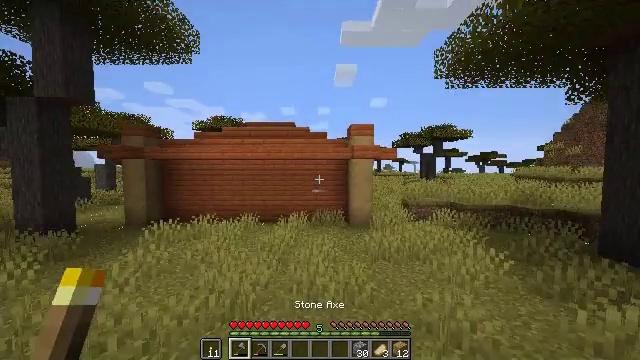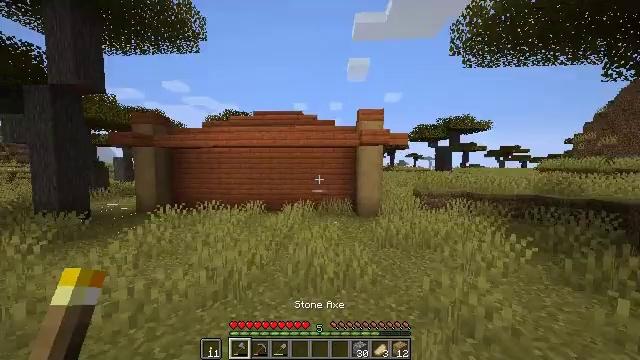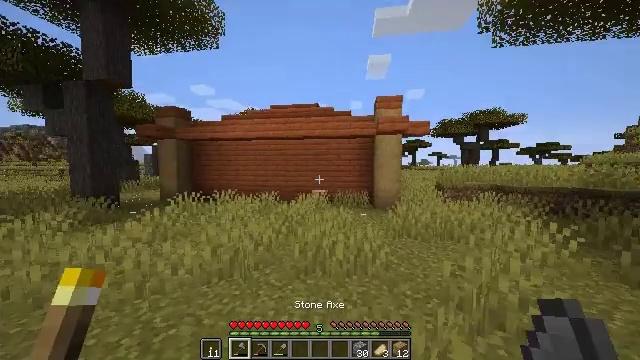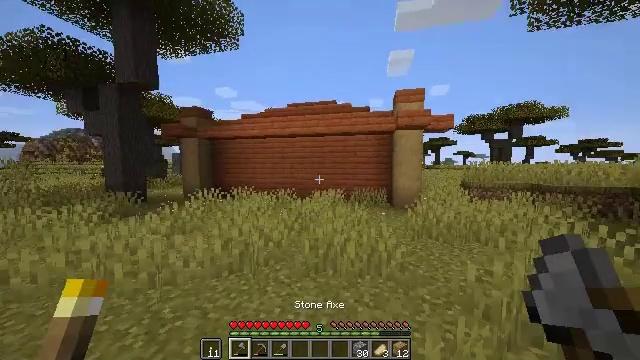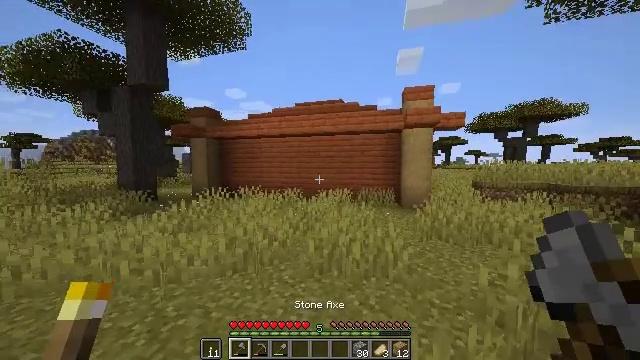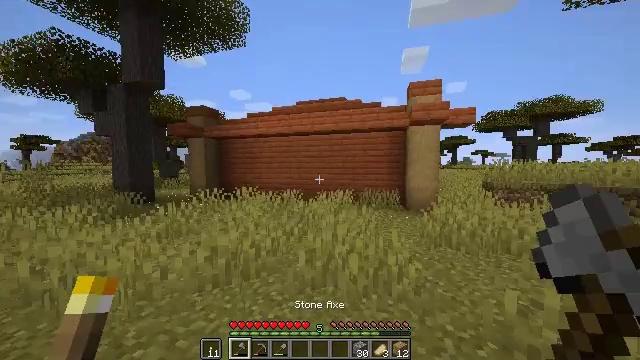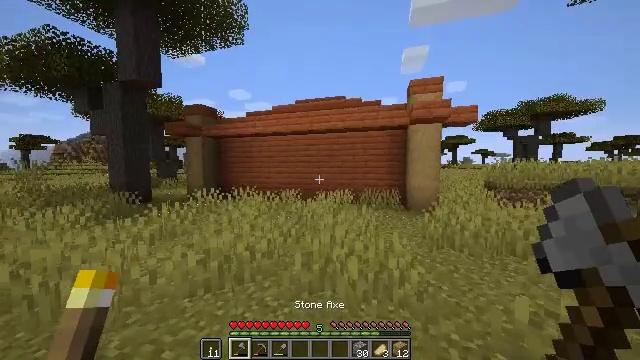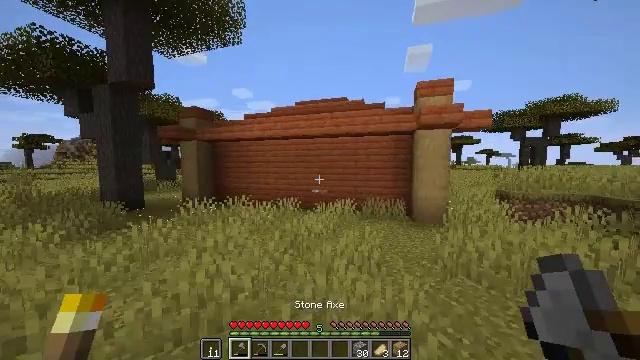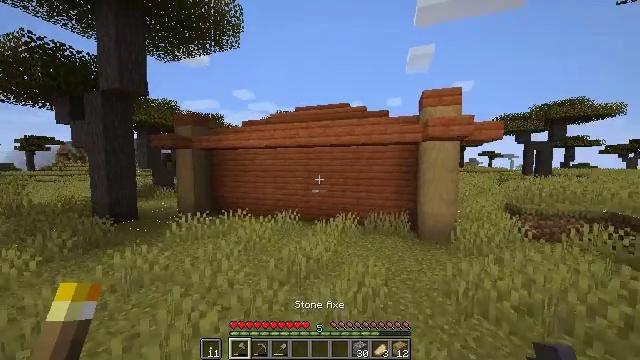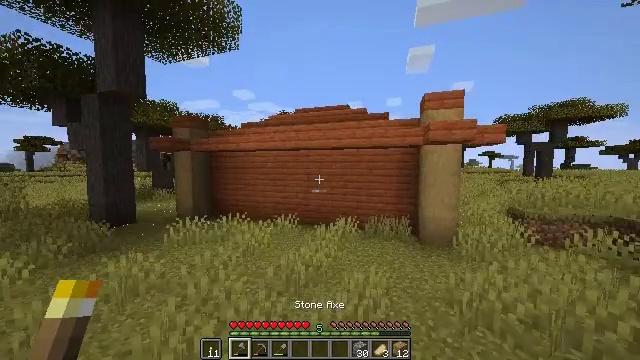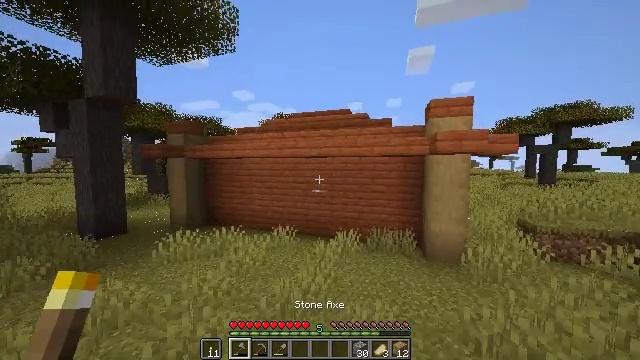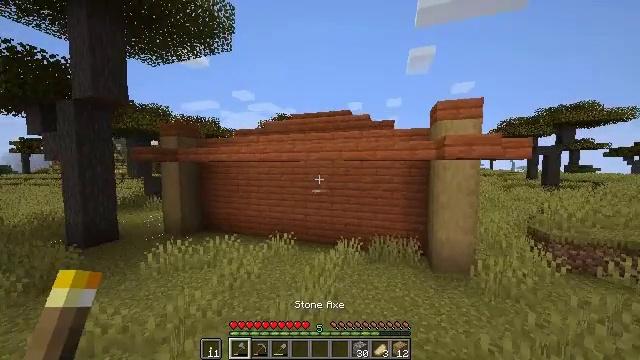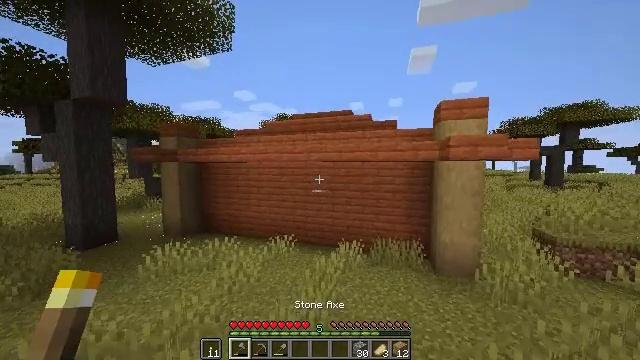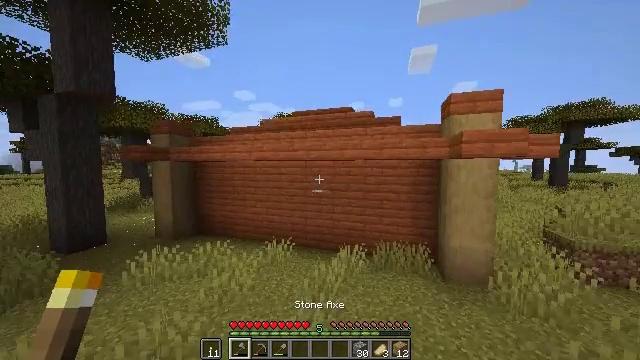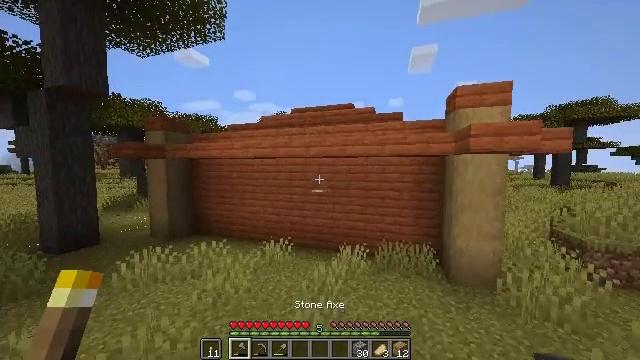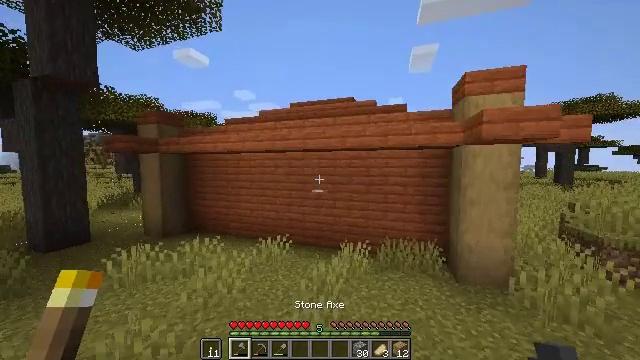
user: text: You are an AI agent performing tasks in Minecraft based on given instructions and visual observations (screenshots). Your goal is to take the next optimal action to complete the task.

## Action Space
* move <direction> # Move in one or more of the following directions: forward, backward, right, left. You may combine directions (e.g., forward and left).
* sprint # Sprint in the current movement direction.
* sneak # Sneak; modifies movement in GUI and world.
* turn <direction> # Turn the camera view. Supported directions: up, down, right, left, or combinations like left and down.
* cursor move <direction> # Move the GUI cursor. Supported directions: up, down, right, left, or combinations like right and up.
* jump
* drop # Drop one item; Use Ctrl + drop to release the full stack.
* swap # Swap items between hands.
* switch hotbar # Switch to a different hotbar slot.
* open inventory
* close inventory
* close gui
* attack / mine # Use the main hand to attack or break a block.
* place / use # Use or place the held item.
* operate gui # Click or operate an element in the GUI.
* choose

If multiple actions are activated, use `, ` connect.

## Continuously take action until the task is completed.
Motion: motion action
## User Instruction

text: Break the existing acacia planks.
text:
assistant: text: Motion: move forward, sprint, turn left, switch to hotbar 1
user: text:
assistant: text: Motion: move forward, sprint, turn left, switch to hotbar 1
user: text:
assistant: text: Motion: move forward, sprint, turn left
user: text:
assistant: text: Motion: move forward, sprint, turn left
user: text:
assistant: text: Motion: move forward, sprint, turn left
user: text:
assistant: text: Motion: move forward, sprint
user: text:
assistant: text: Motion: move forward, sprint, jump
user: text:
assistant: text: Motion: move forward, sprint, jump
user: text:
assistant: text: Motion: move forward, sprint, jump
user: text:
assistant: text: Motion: move forward, sprint, jump
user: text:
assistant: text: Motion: move forward, sprint
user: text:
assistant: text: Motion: move forward, sprint
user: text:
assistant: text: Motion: move forward, sprint
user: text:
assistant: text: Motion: move forward, sprint
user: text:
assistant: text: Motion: move forward, sprint
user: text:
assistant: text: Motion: move forward, sprint
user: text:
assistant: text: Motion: move forward and move left, sprint
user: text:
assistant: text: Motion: move forward and move left, sprint
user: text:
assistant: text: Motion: move forward and move left, sprint
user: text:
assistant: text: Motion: move forward and move left, sprint
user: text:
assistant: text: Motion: move forward and move left, sprint
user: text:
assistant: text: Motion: move forward and move left, sprint
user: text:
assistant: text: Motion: move forward and move left, sprint
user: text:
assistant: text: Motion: move forward and move left, sprint
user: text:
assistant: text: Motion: move forward, sprint, turn right
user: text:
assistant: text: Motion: move forward, sprint, turn right
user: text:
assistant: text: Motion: move forward, sprint
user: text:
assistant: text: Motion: move forward
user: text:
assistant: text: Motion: no_op
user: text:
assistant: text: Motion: attack / mine